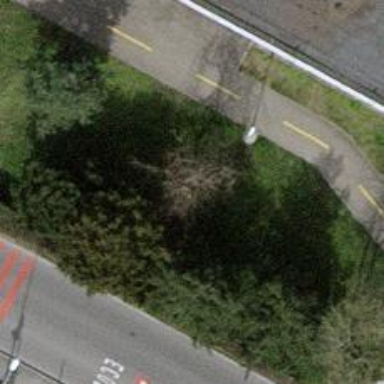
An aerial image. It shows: Evergreen tree with needle-leaved leaves.